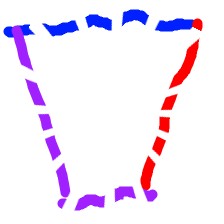
Shape: trapezoid